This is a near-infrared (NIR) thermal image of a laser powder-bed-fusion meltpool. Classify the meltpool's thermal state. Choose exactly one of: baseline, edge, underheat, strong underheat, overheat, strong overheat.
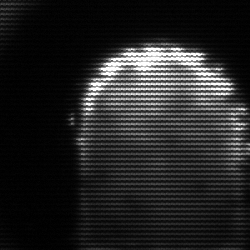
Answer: baseline